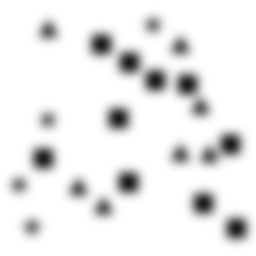
Squares: 10
Triangles: 7
Stars: 4
Total shapes: 21